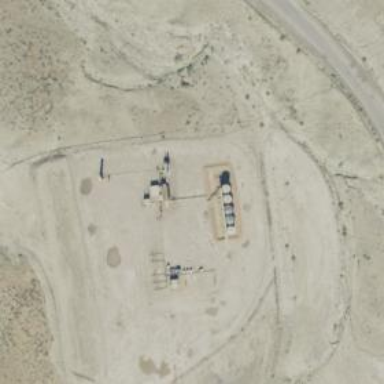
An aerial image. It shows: Petroleum well that is man-made.